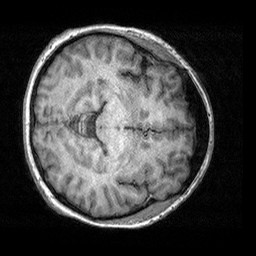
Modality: T1w
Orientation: axial
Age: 44
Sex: female
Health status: healthy
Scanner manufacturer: siemens
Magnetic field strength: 3 T
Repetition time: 2.3 s
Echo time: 0.00303 s